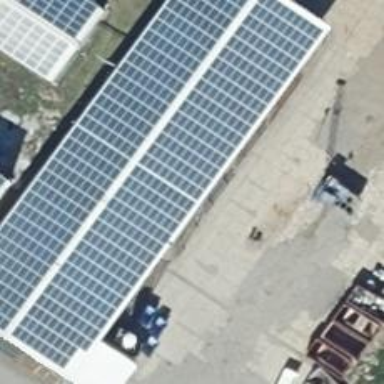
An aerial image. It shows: Solar photovoltaic panel generating electricity through small installation.